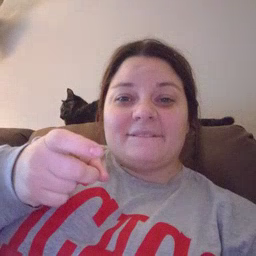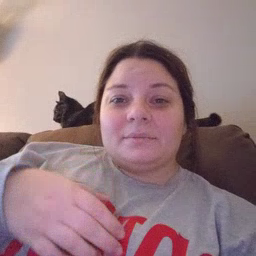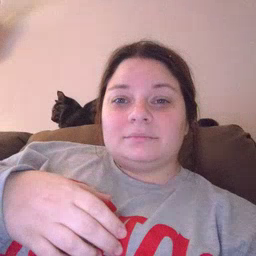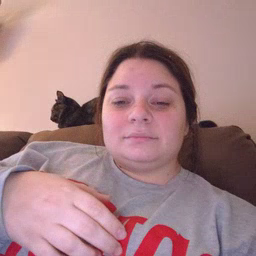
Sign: gift